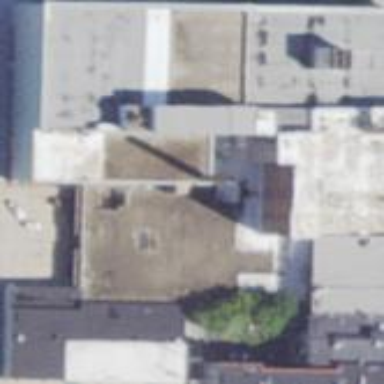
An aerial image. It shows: Warehouse with historic Chicago commercial style architecture.